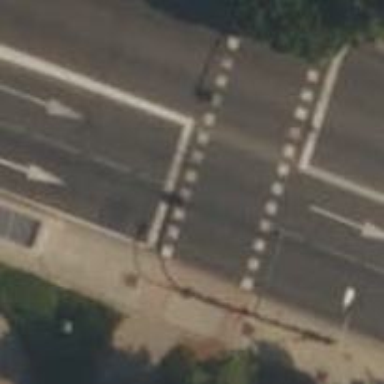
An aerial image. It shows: Road with traffic signals.